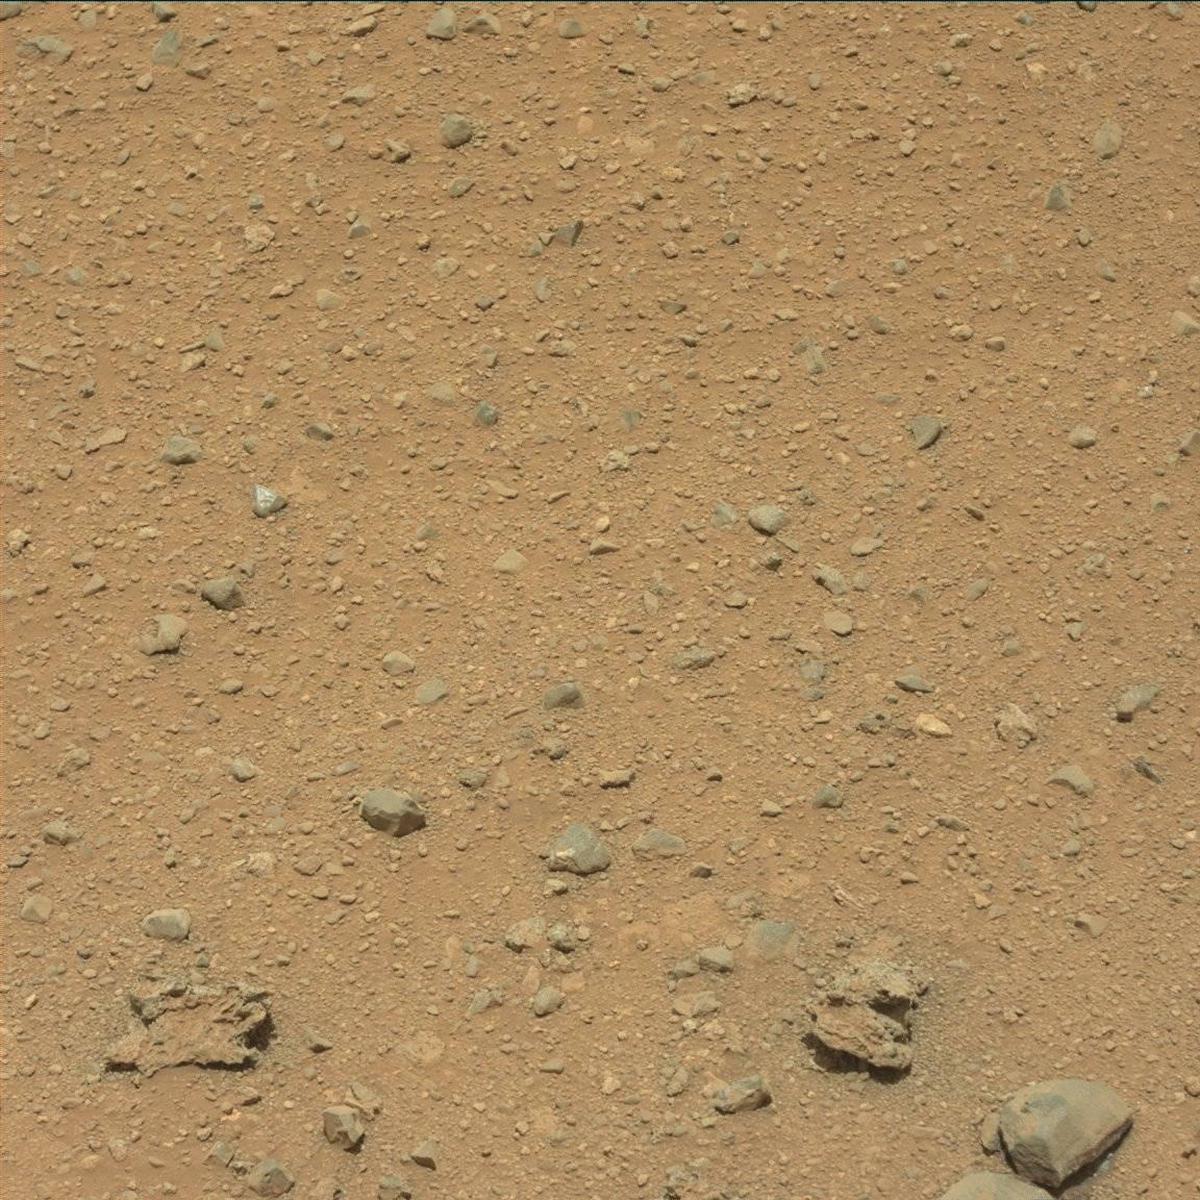
Terrain classes present: Bedrock, Rock, Sand / Soil